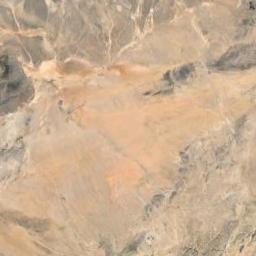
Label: desert